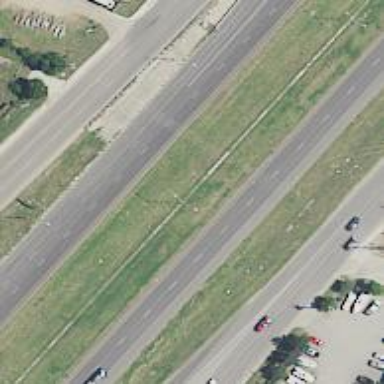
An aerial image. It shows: Motorway junction.